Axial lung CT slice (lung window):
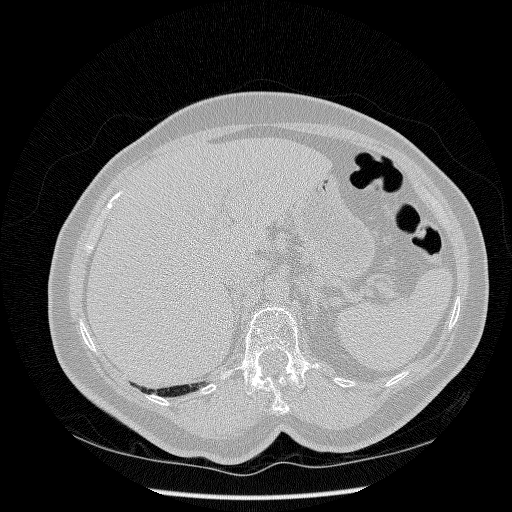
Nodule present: no